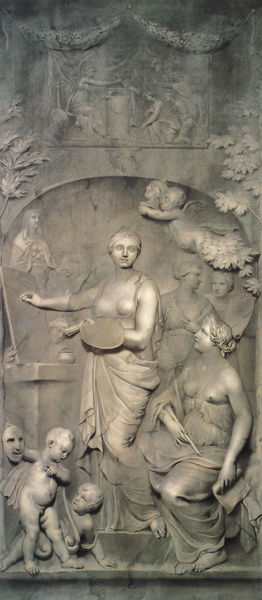
Titel: Allegorie der Künste
Künstler: Gérard de Lairesse
Institution: Amsterdam, Rijksmuseum
Schlagwörter: frauen, brust, busen, frau, kleid, malerei, falten, stein, bild, gewand, kind, girlande, engel, putte, putto, relief, bogen, maler, malerin, stuck, stufe, halbakt, maske, leinwand, allegorie, kunst, malen, palette, pinsel, pute, bildhauer, künstlerinnen, busne